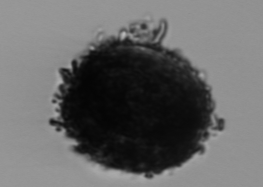
Label: Thalassiosira_TAG_external_detritus